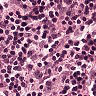
Metastatic tissue present: no